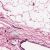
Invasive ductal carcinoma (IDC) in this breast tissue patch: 0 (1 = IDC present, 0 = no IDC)